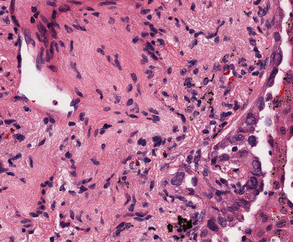
Tumor epithelial tissue: yes
Tumor-associated stroma tissue: yes
Normal tissue: no